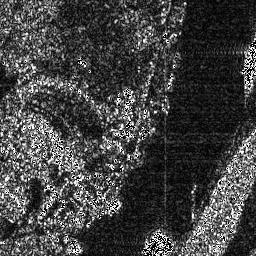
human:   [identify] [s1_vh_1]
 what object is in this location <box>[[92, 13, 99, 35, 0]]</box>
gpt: <ref>1 medium ship at the top right</ref>